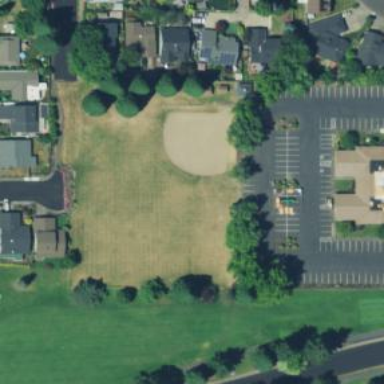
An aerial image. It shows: Baseball pitch for leisure land.